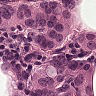
Metastatic tissue present: yes